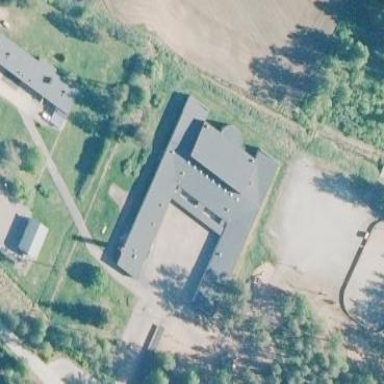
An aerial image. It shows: School building.